Question: When I am plotting this ggplot in r, my y axis is labeled between 0 and 1. I don't understand where this comes from, as my values are not only comprised between 0 and 1? I would like my y axis to represent the values of my data frame.
Here is a sample of my data:
'''
mydata<-data.frame(
value=runif(6,0,100),
type=rep(c("a","b"),6),
animal=c("h","h","c","c","c","h"),
eval=c(1,2,1,2,1,1),
frame2=letters[1:6])
ggplot(mydata,aes(x = frame2, y = value, fill=type)) +
theme_classic()+
scale_fill_manual(values=c('#bcbbb8','#FFFFFF','#ffce0c'))+
geom_bar(position = "fill",stat = "identity")+
facet_grid(animal ~ eval)
head(mydata)
value type animal eval frame2
1 76.190681 a h 1 a
2 82.086541 b h 2 b
3 14.002725 a c 1 c
4 67.064677 b c 2 d
5 3.035823 a c 1 e
6 55.560134 b h 1 f
'''

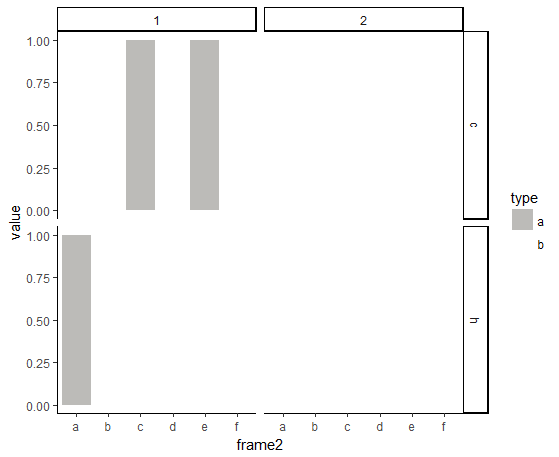
Answer: We can do this by removing the 'position = "fill'
'''
ggplot(mydata,aes(x = frame2, y = value, fill=type)) +
theme_classic()+
geom_bar(stat = "identity")+
facet_grid(animal ~ eval)
'''
NOTE: Using the default colors instead of the custom ones where one of them is 'white'.
-output
<URL>